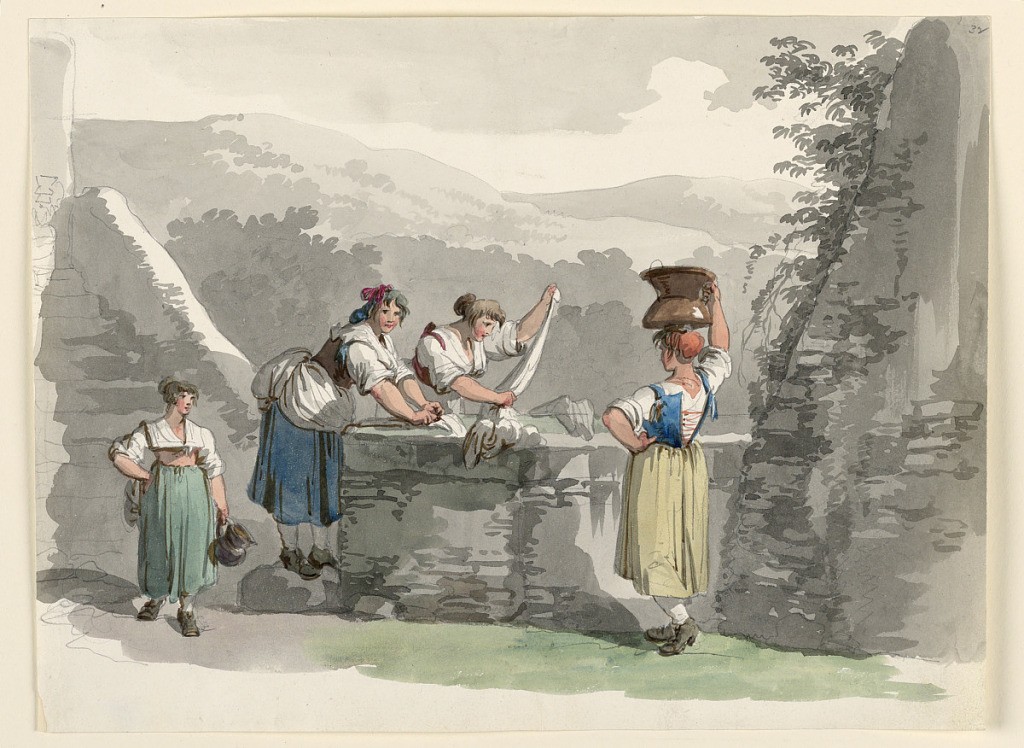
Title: Laundry in the Mountains Near Rome
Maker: Bartolomeo Pinelli, Italian, 1781–1835
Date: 1807–08
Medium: Pen and gray ink with watercolor and black chalk on off-white wove paper
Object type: Drawing
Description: Two women are shown in profile, washing in a high basin; another carries a copper kettle; a fourth one approaches with a pitcher from the left.